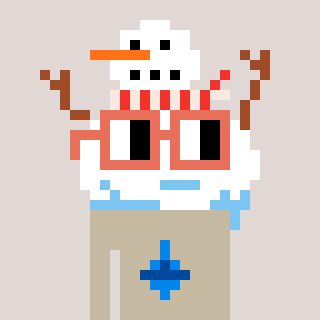
a pixel art character with square orange glasses, a snowman-shaped head and a bege-colored body on a warm background